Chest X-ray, AP view. Patient: 40 years old, sex M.
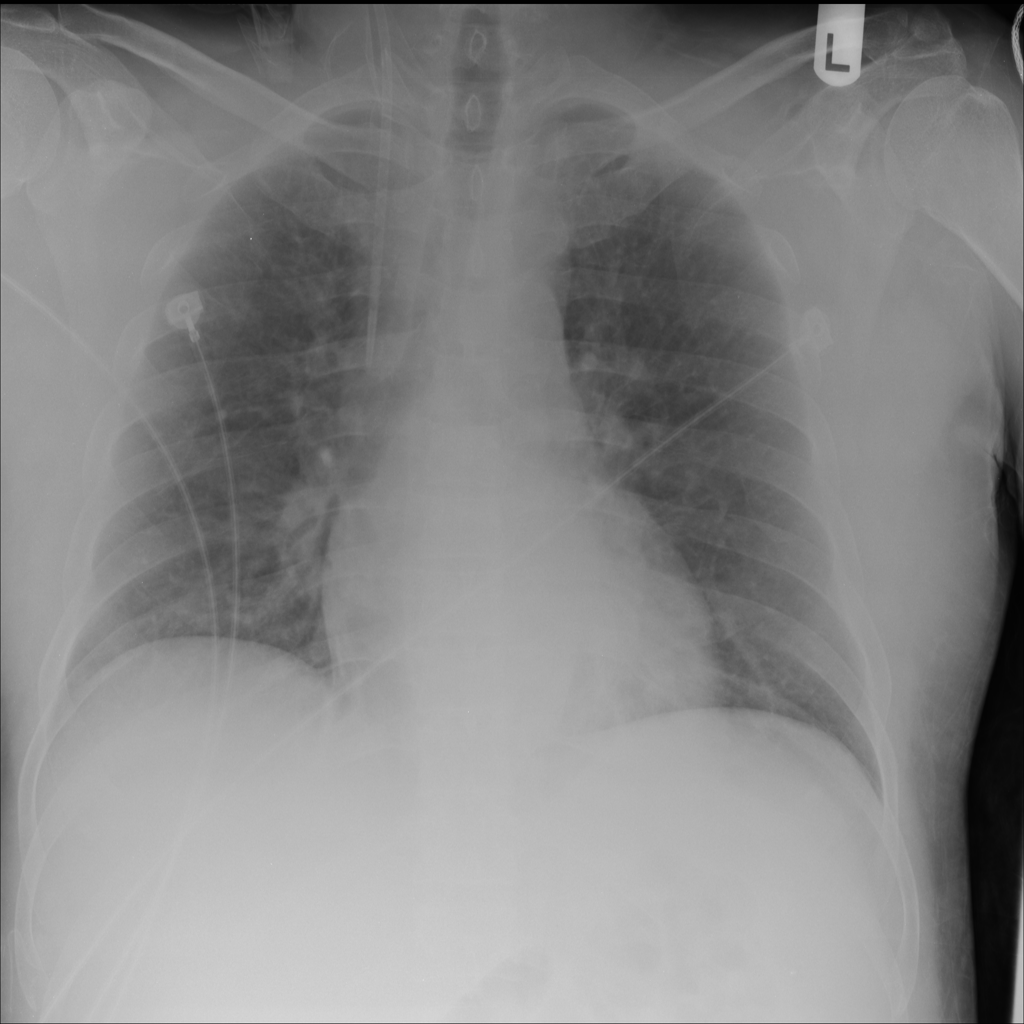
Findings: No Finding